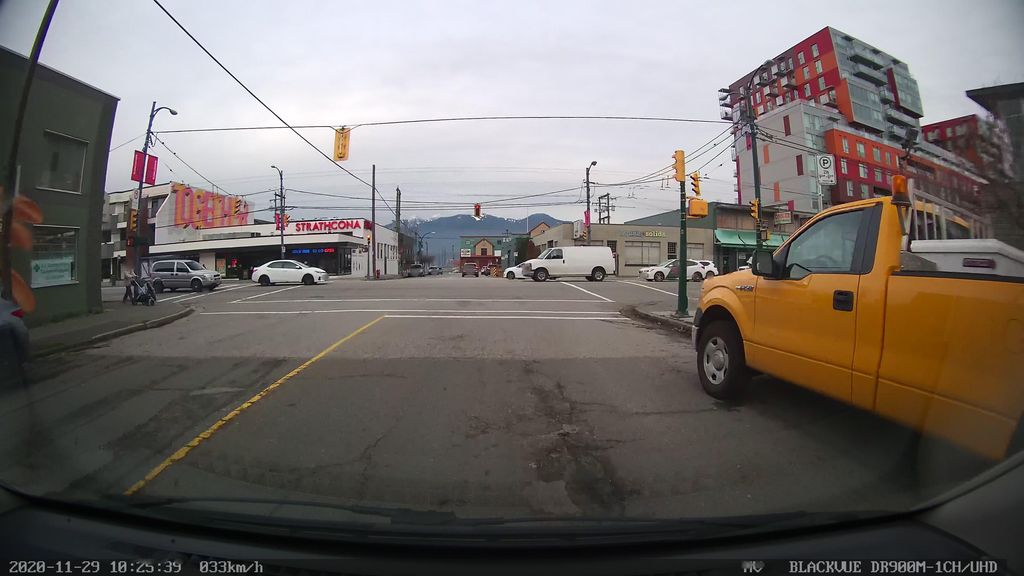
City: vancouver